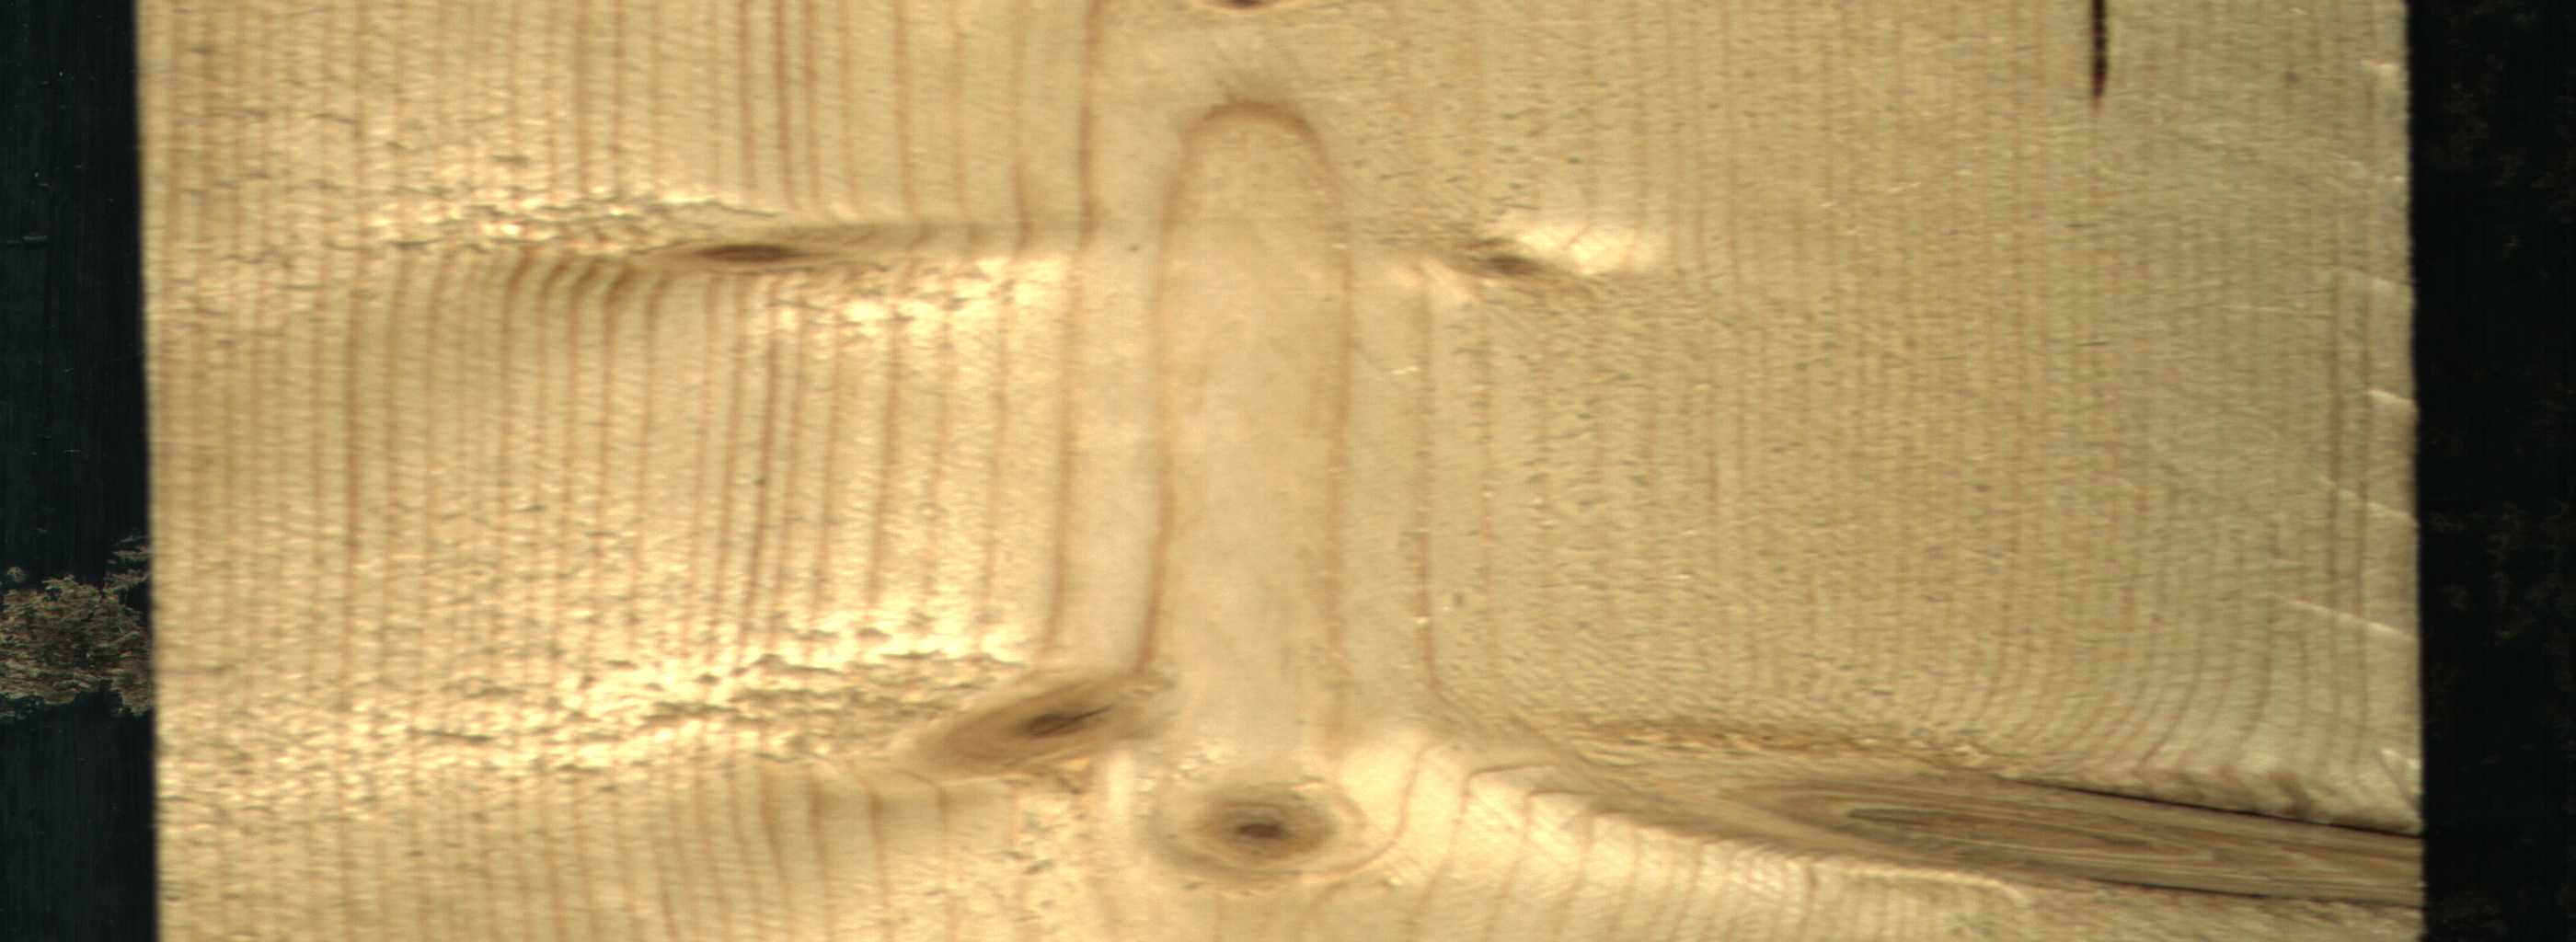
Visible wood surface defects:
resin
Dead_Knot
Live_Knot
Live_Knot
Live_Knot
Live_Knot
Live_Knot